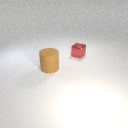
large brown rubber cylinder in front of small red metal cube